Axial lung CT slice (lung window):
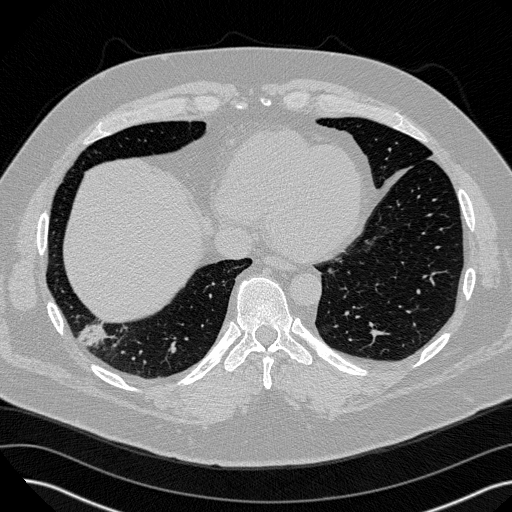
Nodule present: no